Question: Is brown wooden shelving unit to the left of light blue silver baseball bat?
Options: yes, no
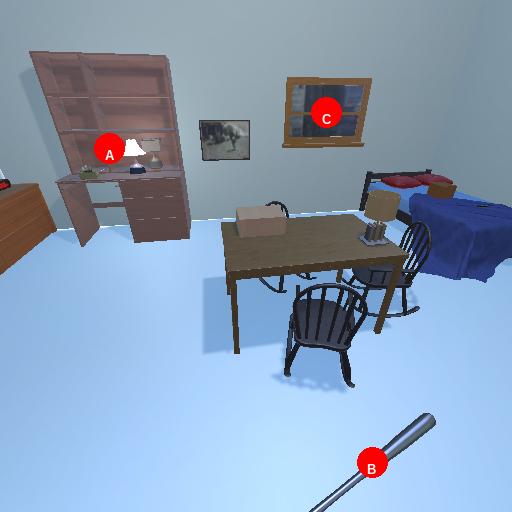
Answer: yes